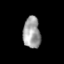
Tissue: skin
Cell type: Epithelial cells
Senescence score: 0.2667
Nuclear area (px): 534
Mean DAPI intensity: 158.73